Question: The python2.7 do not support Chinese path?
'''
File "/Users/denghaibing/Desktop/Test/TestPython/testDemo02/apps/Yong Hu Shou Ye /ordermanage/api/views.py", line 11, in <module>
from .serializers import OrderSerializer
File "/Users/denghaibing/Desktop/Test/TestPython/testDemo02/apps/Yong Hu Shou Ye /ordermanage/api/serializers.py", line 46
from Yong Hu Hou Tai .Chan Pin Guan Li .productmanage.models import (
^
SyntaxError: invalid syntax
'''
In my project:

You see, I use two level Chinese directories to group my apps in my Test project.
but this works in Python3.5, but if use the Python2.7 Interpreter, there will comes the 'SyntaxError: invalid syntax' issue. It do not supports Chinese path.
Is there a way to let Python2.7 support Chinese path?
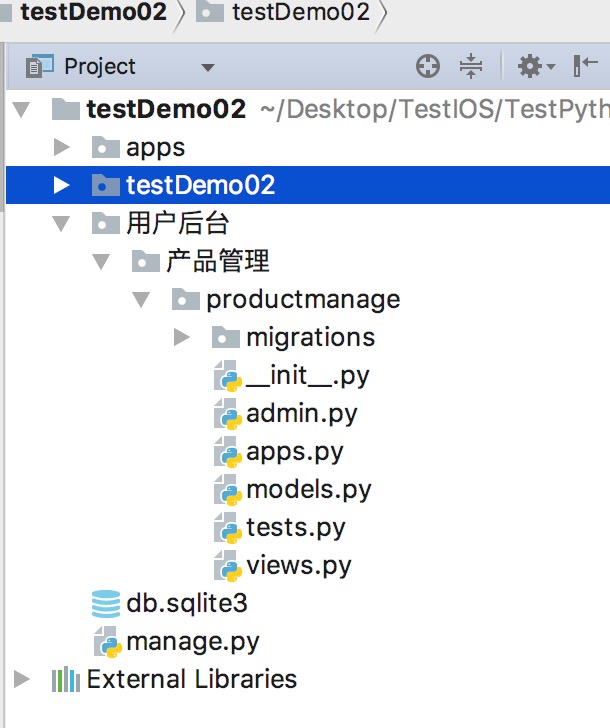
Answer: use '__import__' instead.
'''
# same as import Yong Hu Hou Tai .Chan Pin Guan Li .productmanage.models as product_model
product_model = __import__('Yong Hu Hou Tai .Chan Pin Guan Li .productmanage.models')
# same as from Yong Hu Hou Tai .Chan Pin Guan Li .productmanage.models import something
something = product_model.something
'''